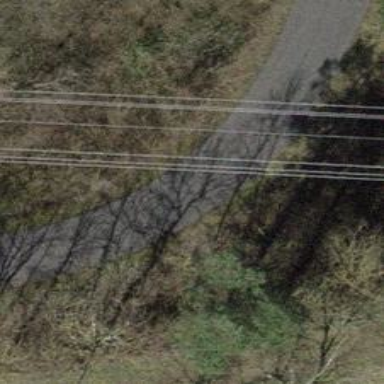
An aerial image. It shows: Power line in the image.